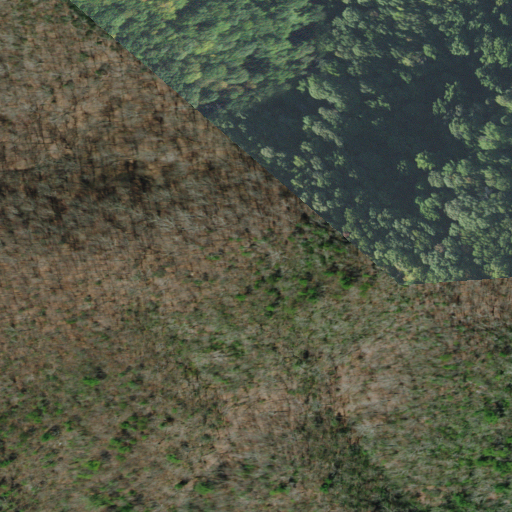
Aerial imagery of ridge(s) in North Carolina named Buzzard Roost Ridge containing deciduous forest and mixed forest